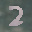
Label: 2